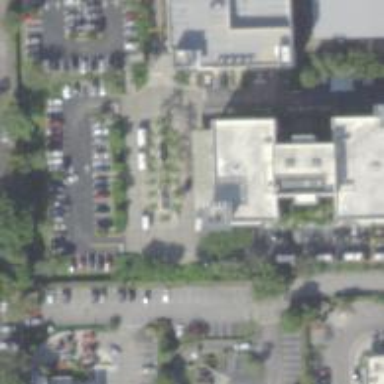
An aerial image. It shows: Clinic building offering healthcare services.